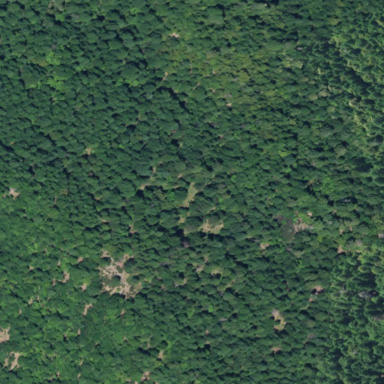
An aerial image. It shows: Forest area.